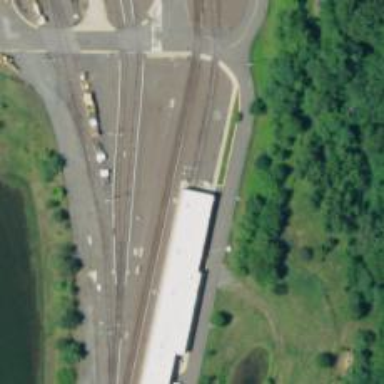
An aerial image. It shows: Building passage tunnel in yard with electrified rail service.